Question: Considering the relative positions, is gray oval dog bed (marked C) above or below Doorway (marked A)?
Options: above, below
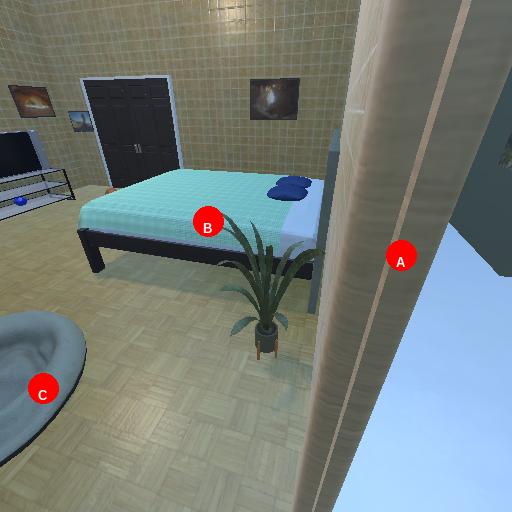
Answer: above